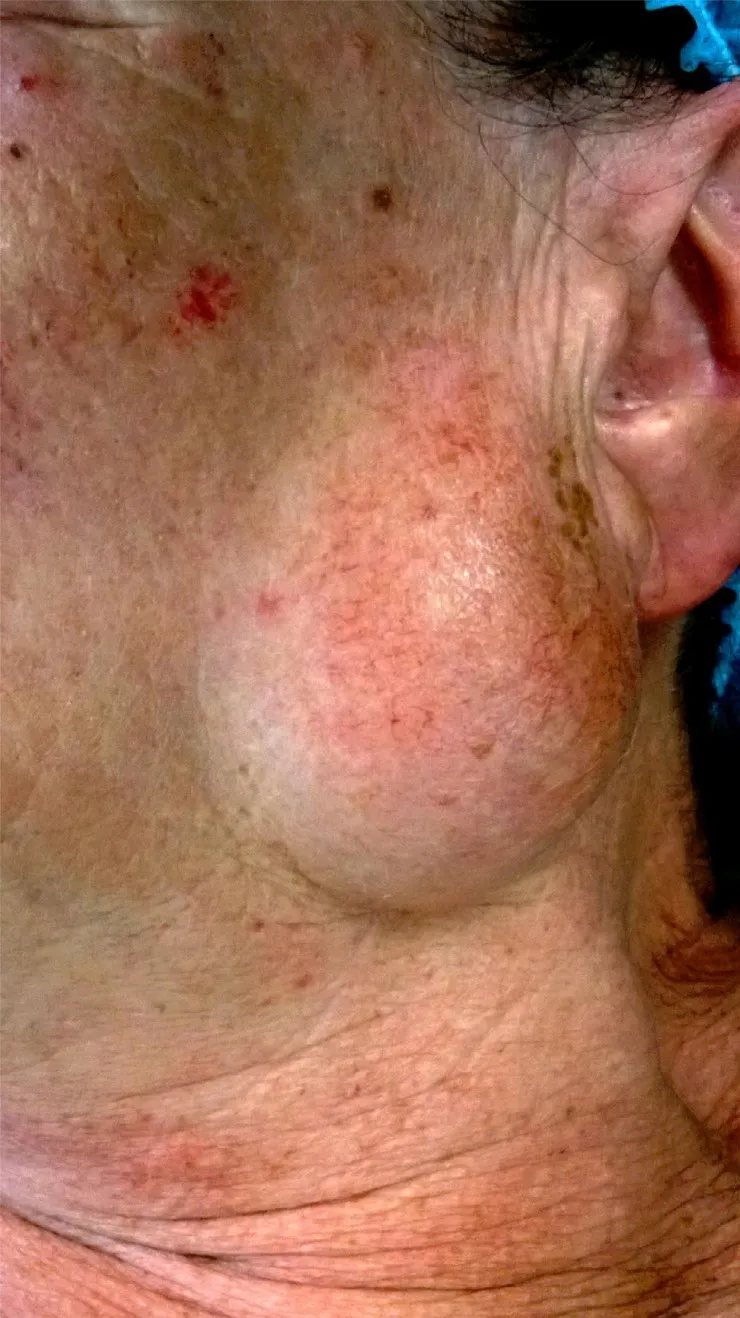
Marginal zone B-cell lymphoma, clinical aspect. A left-sided, relatively well-demarcated preauricular, firm, non-tender mass are observed. Overlying skin is shiny.
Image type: medical_photograph (skin_photograph)